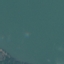
Label: SeaLake